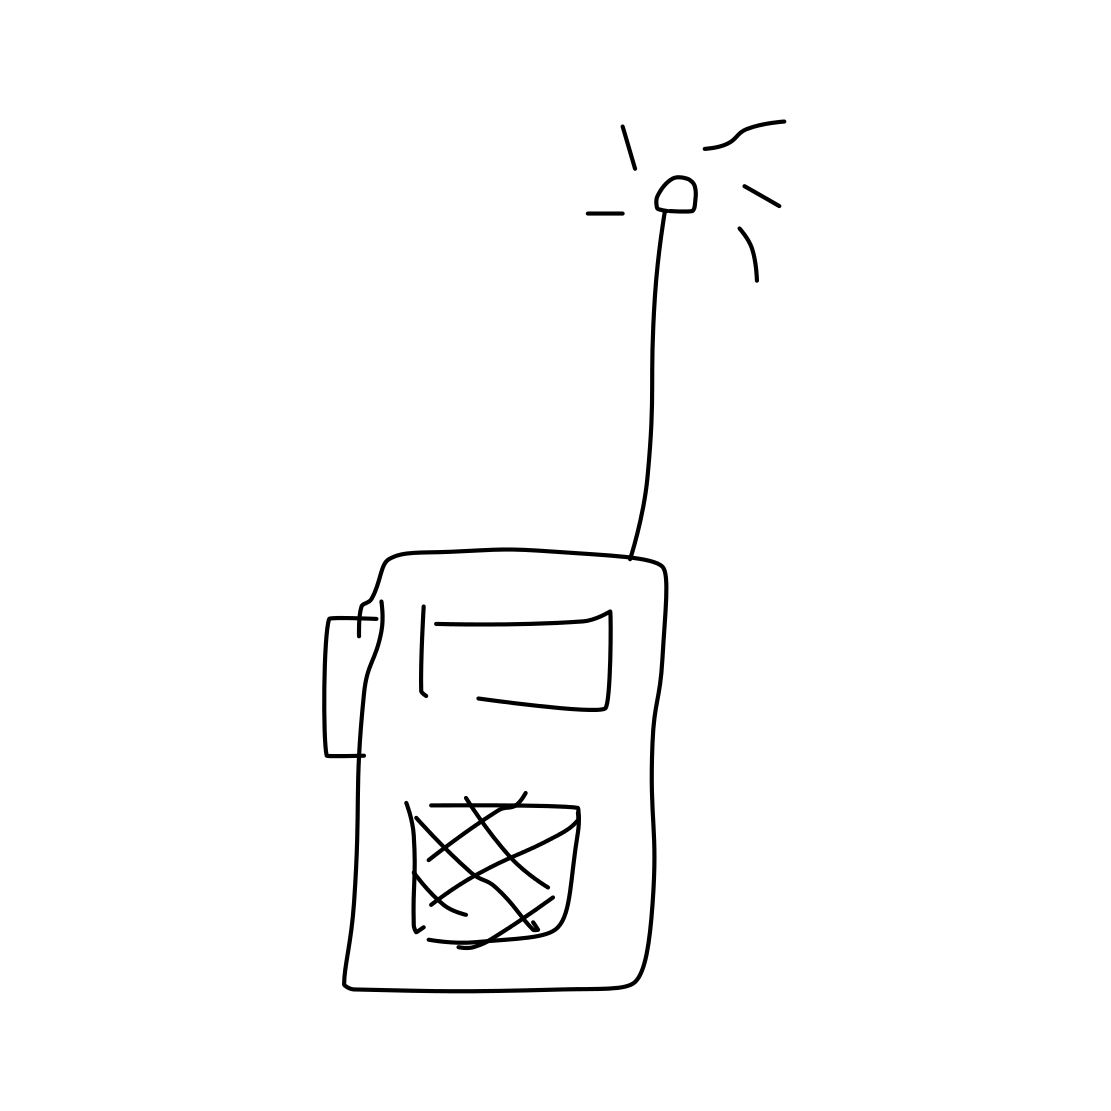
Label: walkie talkie